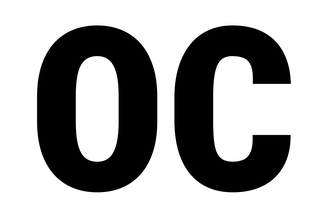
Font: Roboto_Condensed_Black